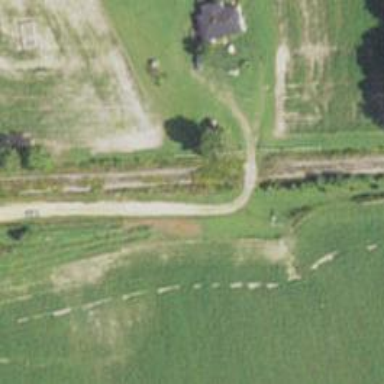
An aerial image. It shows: Railway track.